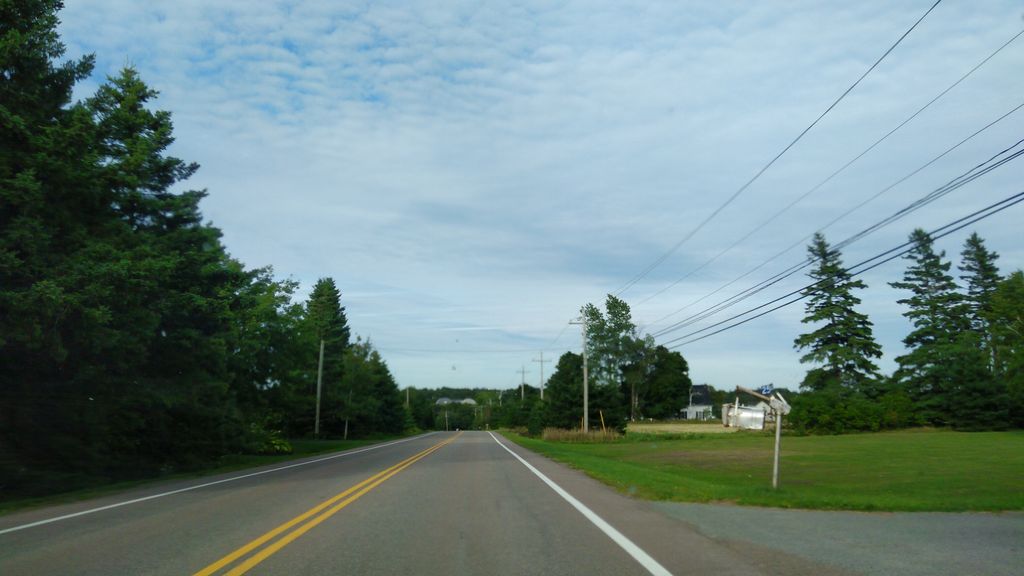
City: charlottetown